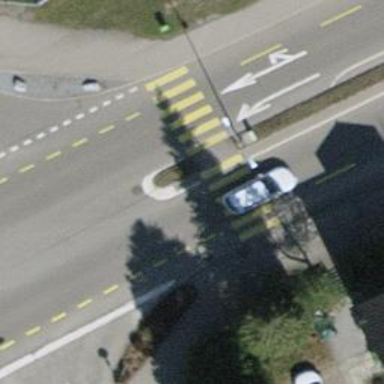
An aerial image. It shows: Zebra crossing on the road.